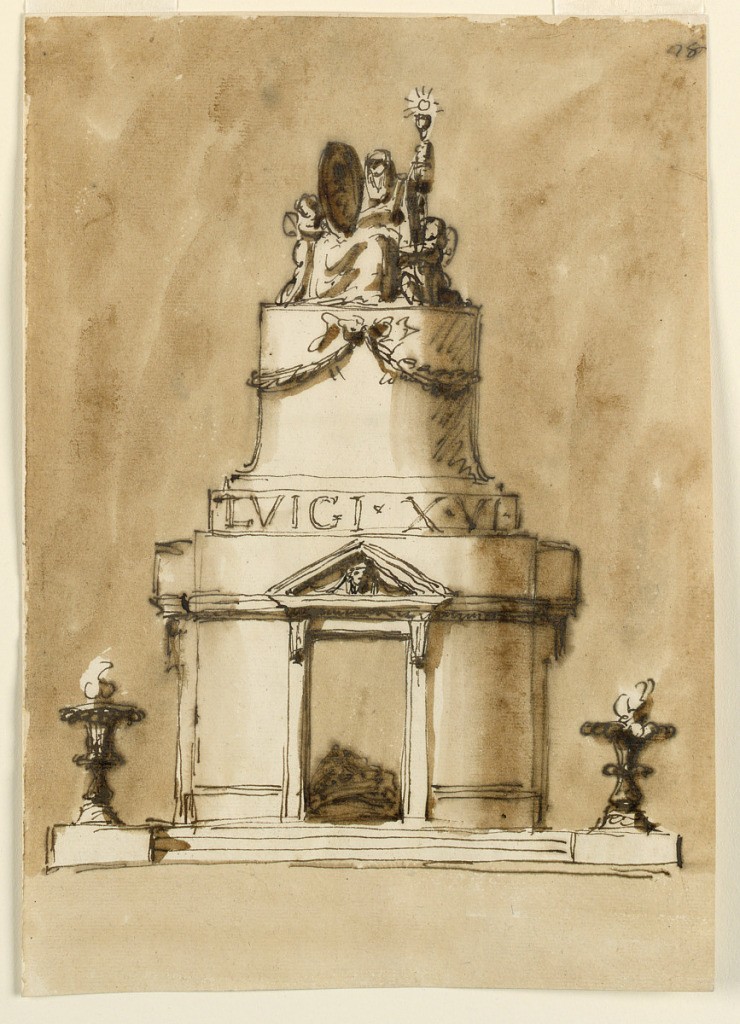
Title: Monument of King Louis XVI of France
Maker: Giuseppe Barberi, Italian, 1746–1809
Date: ca. 1795
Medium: Pen and brown ink, brush and brown wash on lined off-whtie laid paper
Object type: Drawing
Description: A variation of 1938-88-1301, having curved walls at the corners, stressing the height and with somewhat less details. The front is laterally not subdivided and without festoons.